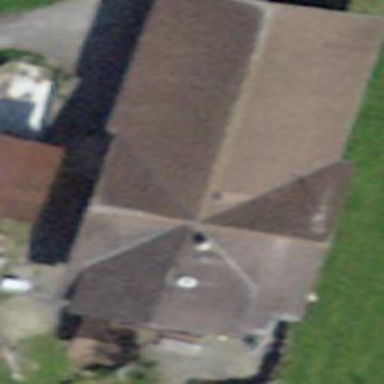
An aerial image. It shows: Farm building.